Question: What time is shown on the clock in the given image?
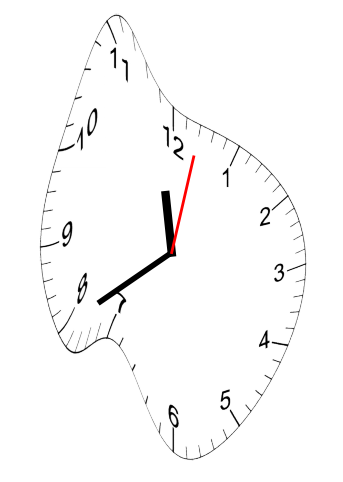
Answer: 11:40:02